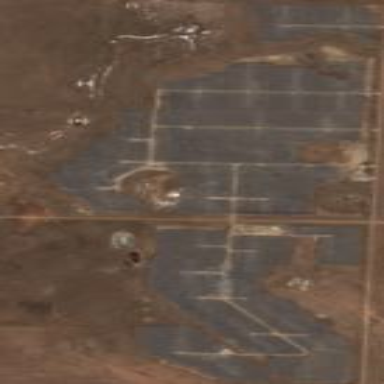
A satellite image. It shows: Solar power plant utilizing photovoltaic technology.